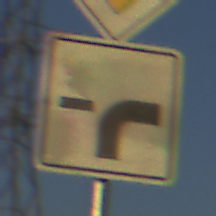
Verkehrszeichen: VerlaufVorfahrtsstrasse9
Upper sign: Vorfahrtsstrasse
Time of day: SunriseSunset
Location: Outdoor (Nature)
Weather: Clear
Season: NotSpecified
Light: Natural